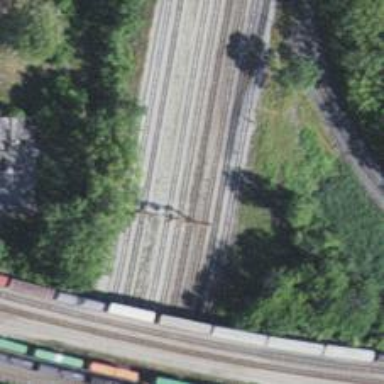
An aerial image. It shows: Railway line running on embankment.